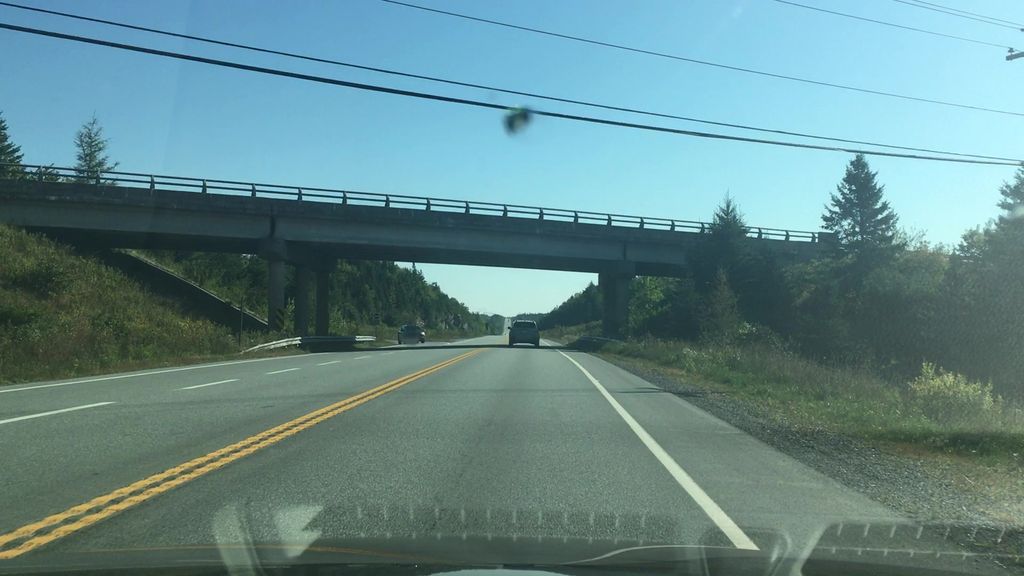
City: halifax